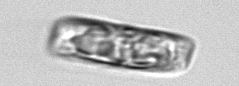
Label: pennate_morphotype1